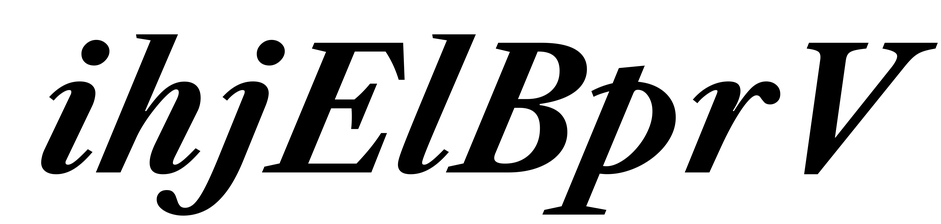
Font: LibreCaslonText-Italic_Bold_Italic